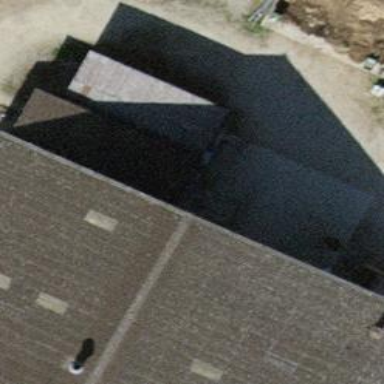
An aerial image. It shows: View of roof of building.